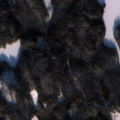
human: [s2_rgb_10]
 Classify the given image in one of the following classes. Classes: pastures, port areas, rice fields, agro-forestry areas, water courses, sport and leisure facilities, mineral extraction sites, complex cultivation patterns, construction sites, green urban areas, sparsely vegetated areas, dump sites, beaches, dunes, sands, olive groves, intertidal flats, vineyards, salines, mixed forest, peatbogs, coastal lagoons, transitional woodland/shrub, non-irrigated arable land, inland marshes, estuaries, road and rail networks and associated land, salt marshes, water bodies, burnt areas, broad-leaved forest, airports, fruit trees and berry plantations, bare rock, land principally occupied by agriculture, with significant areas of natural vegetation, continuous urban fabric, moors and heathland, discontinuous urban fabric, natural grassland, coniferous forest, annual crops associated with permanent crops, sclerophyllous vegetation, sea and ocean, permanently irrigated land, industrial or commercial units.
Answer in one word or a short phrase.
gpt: coniferous forest, mixed forest, transitional woodland/shrub, water bodies